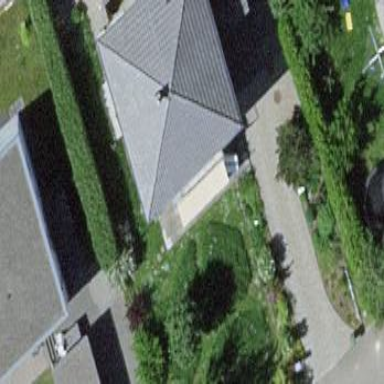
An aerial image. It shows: Simple house.